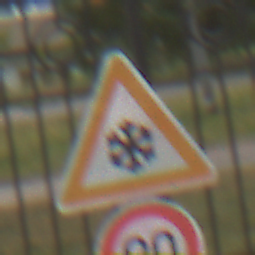
Verkehrszeichen: SchneeOderEisglaette
Zusatzzeichen unten: Geschwindigkeit90
Umgebung: Outdoor, Urban
Tageszeit: MorningAfternoon
Wetter: Overcast
Licht: Natural
Jahreszeit: NotSpecified
Kontrast: LowContrast